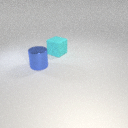
large blue metal cylinder in front of large cyan rubber cube